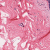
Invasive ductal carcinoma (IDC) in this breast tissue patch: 0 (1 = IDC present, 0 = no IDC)